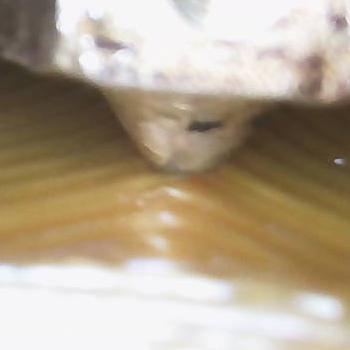
Flow rate: 61%